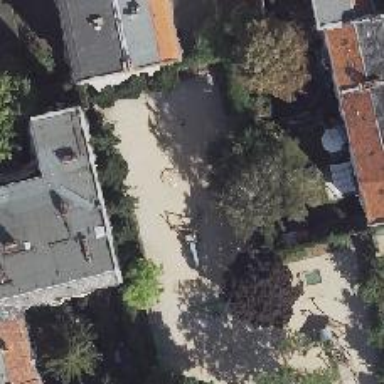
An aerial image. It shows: Playground featuring roundabout.